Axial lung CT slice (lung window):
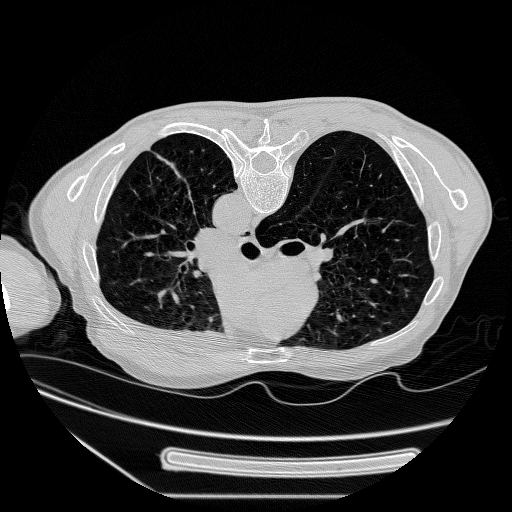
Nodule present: no